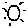
Label: sun